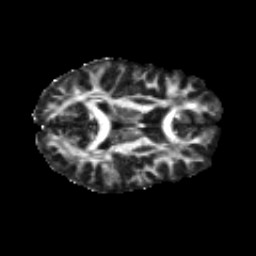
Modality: FA
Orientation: axial
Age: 26
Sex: male
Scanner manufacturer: siemens
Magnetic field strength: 3 T
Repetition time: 8.8 s
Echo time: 0.085 s